Field crop: maize
Growth stage: 2
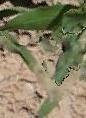
Species: maize